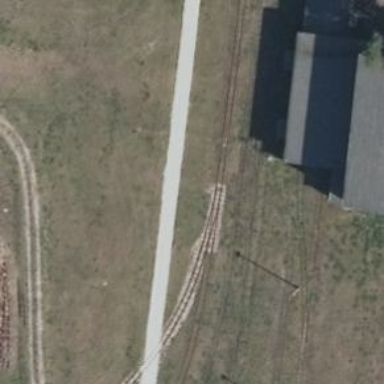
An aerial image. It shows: Preserved narrow gauge railway.